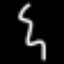
Label: squiggle